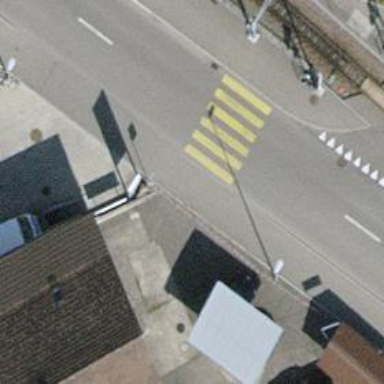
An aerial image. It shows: Uncontrolled road crossing.